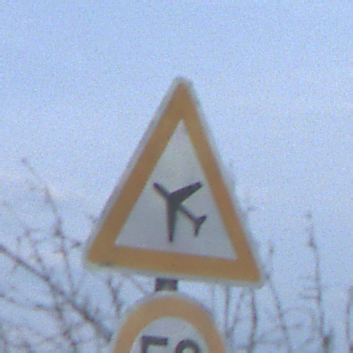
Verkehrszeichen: FlugbetriebRechts
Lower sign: Geschwindigkeit50
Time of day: MorningAfternoon
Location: Outdoor (Nature)
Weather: PartlyCloudy
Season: NotSpecified
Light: Natural